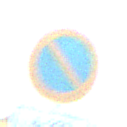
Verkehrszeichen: EingeschraenktesHalteverbot
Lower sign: ZeitangabenMitBeschraenkungAufWochentage4
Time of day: MorningAfternoon
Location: Outdoor (Nature)
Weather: Clear
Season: Winter
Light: Natural